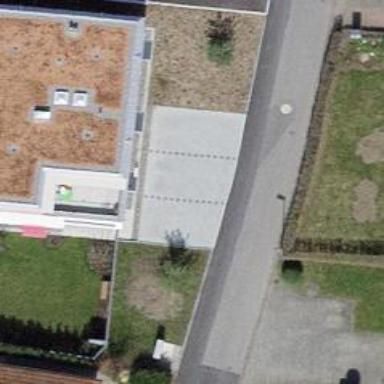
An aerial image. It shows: Smooth asphalt road in residential area.